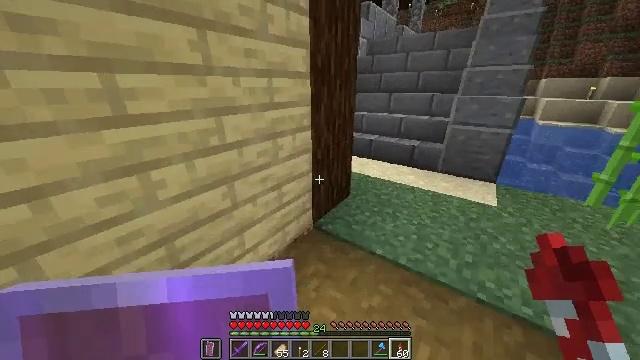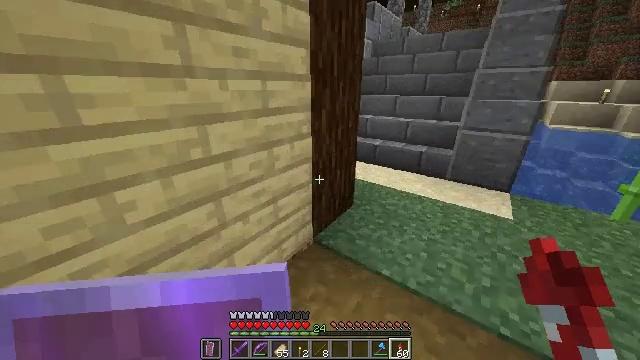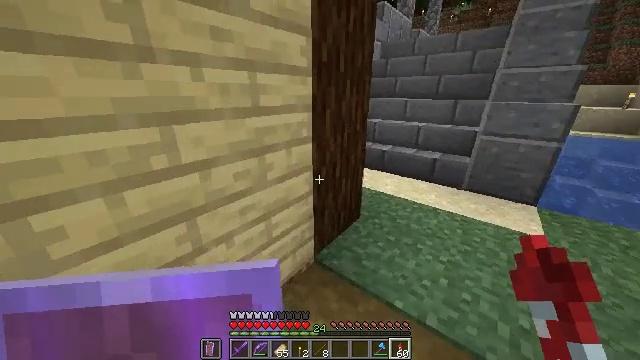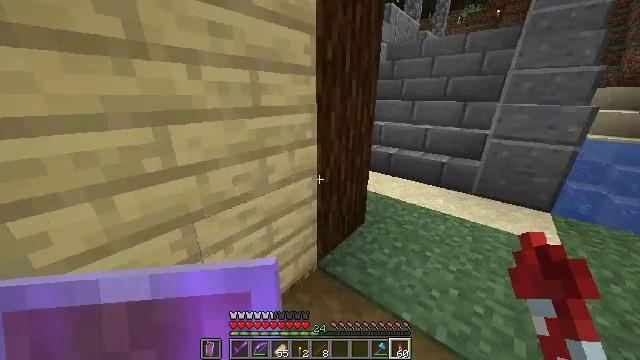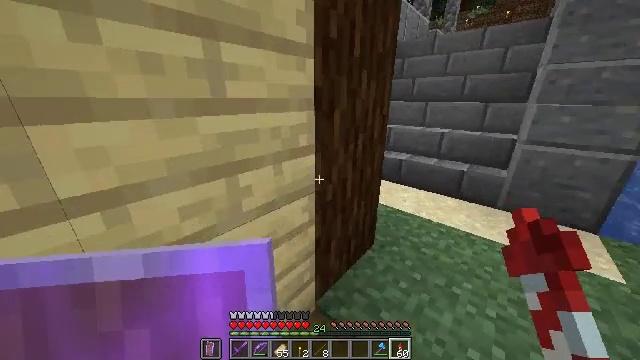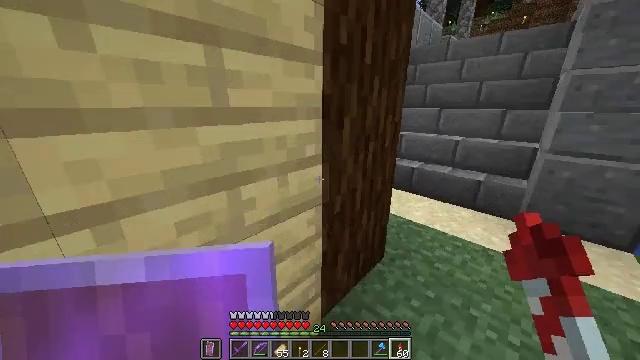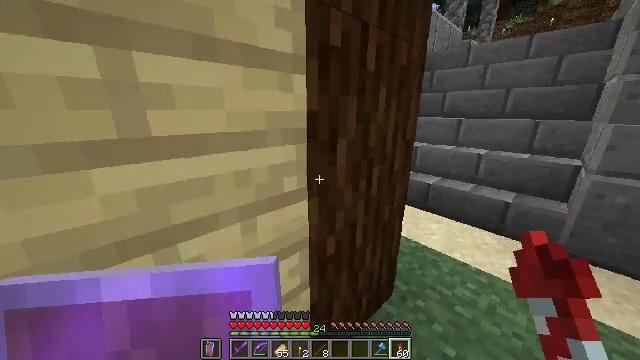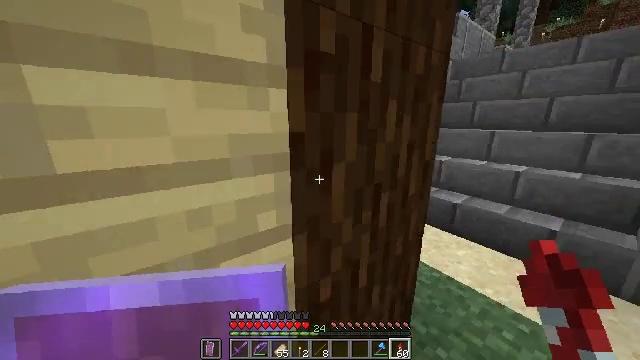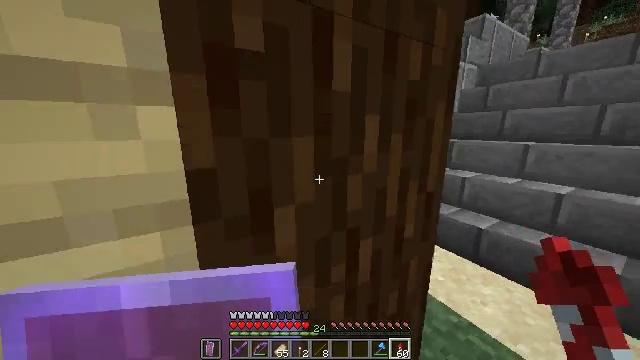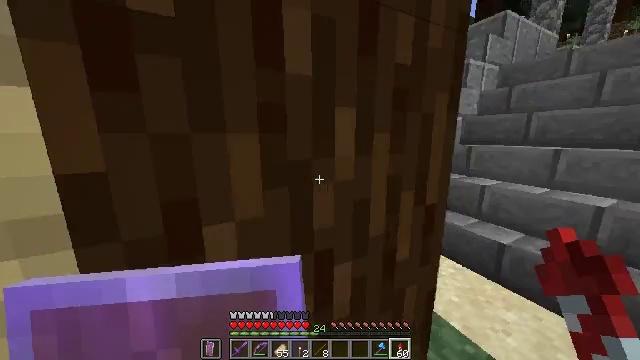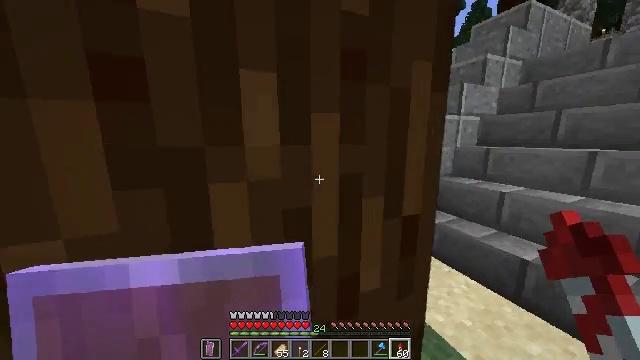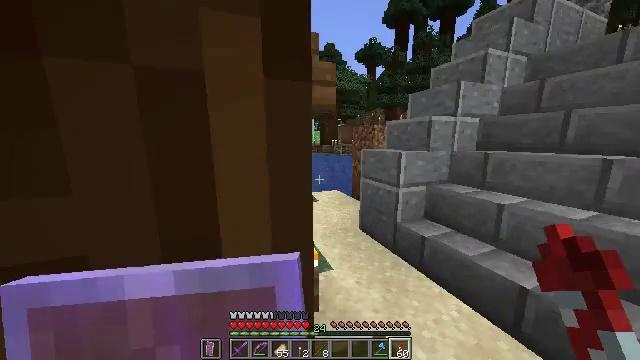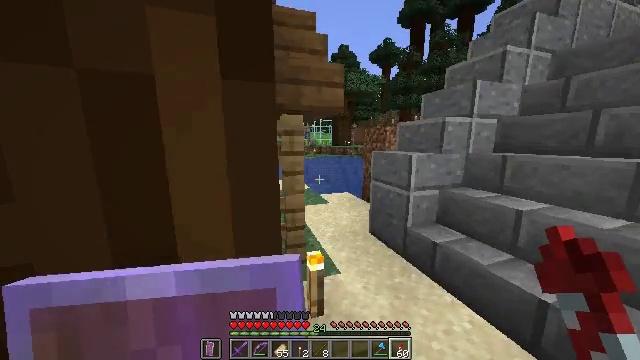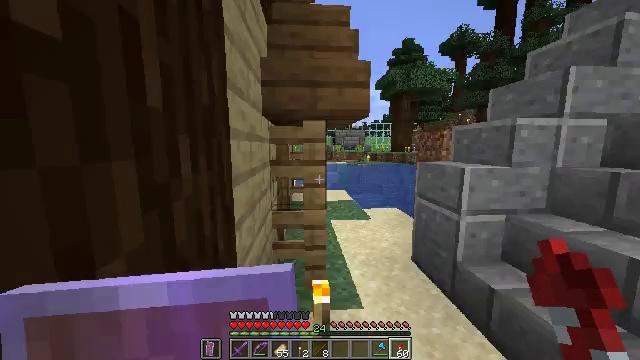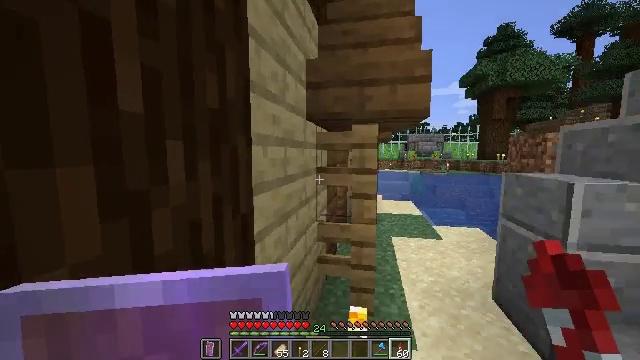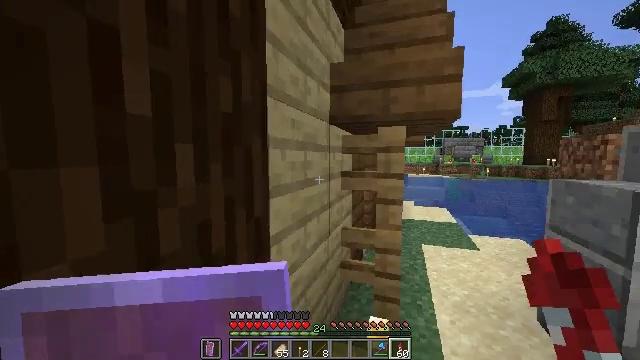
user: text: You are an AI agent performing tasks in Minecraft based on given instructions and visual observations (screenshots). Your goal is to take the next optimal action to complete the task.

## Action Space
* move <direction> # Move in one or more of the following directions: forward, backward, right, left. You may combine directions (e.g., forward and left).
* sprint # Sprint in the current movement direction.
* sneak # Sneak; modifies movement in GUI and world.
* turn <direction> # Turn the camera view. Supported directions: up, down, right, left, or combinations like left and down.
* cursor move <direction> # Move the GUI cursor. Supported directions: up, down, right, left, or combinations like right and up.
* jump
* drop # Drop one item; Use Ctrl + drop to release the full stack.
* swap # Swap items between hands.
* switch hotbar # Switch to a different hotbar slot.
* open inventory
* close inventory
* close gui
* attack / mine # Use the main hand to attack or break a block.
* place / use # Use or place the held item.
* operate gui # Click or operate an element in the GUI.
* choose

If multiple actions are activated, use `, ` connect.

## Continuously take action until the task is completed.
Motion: motion action
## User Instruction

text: Mine blackstone blocks.
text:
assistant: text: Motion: move forward, sprint
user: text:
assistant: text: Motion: move forward, sprint, turn left and up
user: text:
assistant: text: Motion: move forward, sprint, turn left
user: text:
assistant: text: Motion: move forward, sprint, turn left
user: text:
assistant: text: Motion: move forward and move right, sprint, turn left and up
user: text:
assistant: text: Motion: move forward and move right, sprint, turn left and up
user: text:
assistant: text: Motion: move forward and move right, sprint, turn left and up
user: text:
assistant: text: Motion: move forward and move right, sprint, turn left and up
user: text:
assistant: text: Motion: move forward and move right, sprint, turn left and up
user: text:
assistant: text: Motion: move forward and move right, sprint, turn left
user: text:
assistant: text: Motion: move forward and move right, sprint, turn left
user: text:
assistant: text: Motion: move forward and move right, sprint, turn left
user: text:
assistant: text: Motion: move forward and move right, sprint, turn left and up
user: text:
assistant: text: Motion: move forward and move right, sprint, turn left and up
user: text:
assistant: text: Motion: move forward and move right, sprint, turn left
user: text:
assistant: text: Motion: move forward, sprint, turn left
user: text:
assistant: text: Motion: move forward, sprint
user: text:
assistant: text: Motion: move forward, sprint, turn left
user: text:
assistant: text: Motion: move forward, sprint
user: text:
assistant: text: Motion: move forward, sprint
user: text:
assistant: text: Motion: move forward, sprint
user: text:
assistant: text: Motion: move forward and move right, sprint
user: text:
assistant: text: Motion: move forward and move right, sprint
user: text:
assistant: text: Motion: move forward and move right, sprint, turn left
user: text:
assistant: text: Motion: move forward and move right, sprint, turn left
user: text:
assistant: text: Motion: move forward and move right, sprint
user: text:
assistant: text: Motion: move forward and move right, sprint
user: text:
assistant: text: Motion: move forward and move right, sprint
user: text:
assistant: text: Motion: move forward and move right, sprint
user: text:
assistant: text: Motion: move forward and move right, sprint